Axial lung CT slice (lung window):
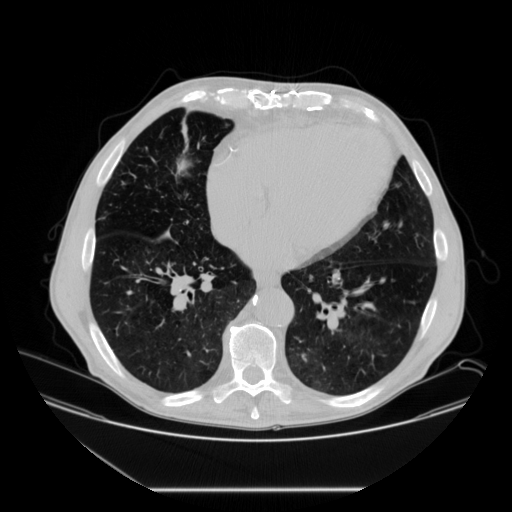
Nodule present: no